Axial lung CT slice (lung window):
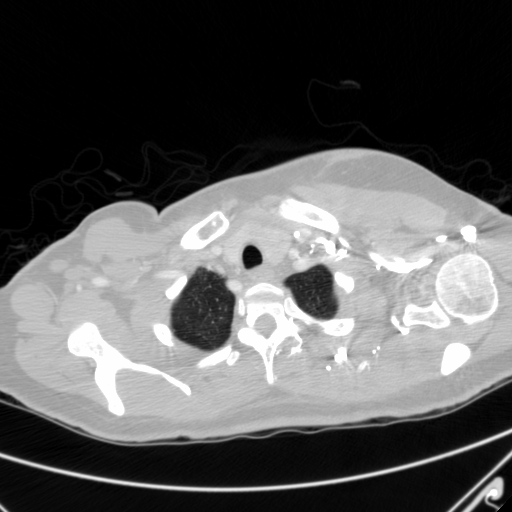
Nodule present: no